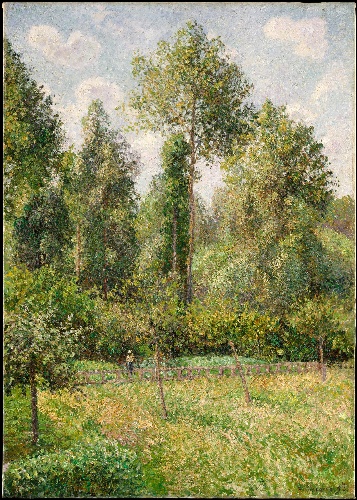
Title: Poplars, Eragny
Artist: Camille Pissarro
Artist bio: French, Charlotte Amalie, Saint Thomas 1830–1903 Paris
Date: 1895
Object type: Painting
Classification: Paintings
Medium: Oil on canvas
Dimensions: 36 1/2 x 25 1/2 in. (92.7 x 64.8 cm)
Department: European Paintings
Credit line: Bequest of Miss Adelaide Milton de Groot (1876-1967), 1967
Accession year: 1967
Repository: Metropolitan Museum of Art, New York, NY
Tags: Gardens|Landscapes